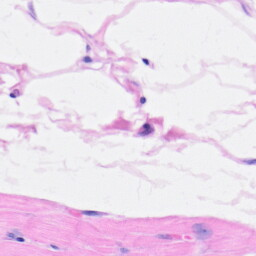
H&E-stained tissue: Heart